Question: I have followed the <URL> mean.io, but when I browse the localhost:3000 I get a blank page and when I open the console I get a list of files pointing to the same error:
my issue is something similar <URL>, but I re-installed bower and it didn't work I'm still getting the error.
I'm trying to install this in ubuntu 14.04
this is the screen I get:

Do I need to perform some sort of modification to any script, file reference or configuration, any suggestions?
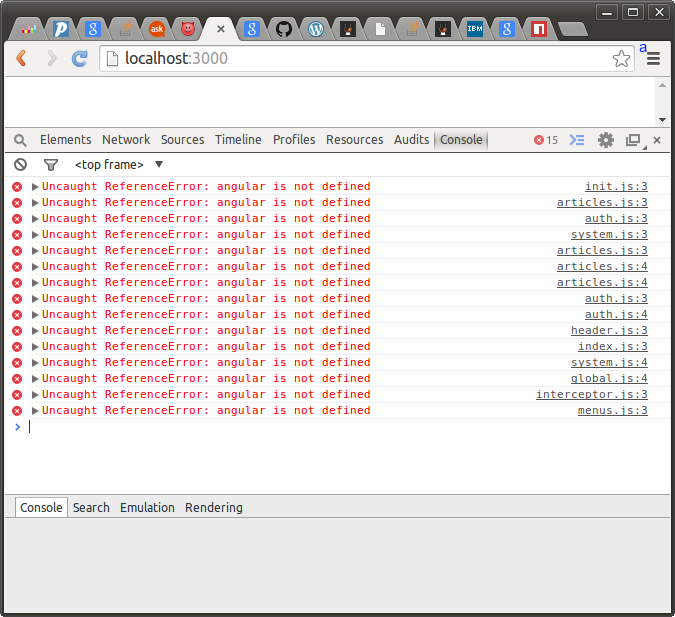
Answer: I had the same problem and I solved in this way:
You need to install or reinstall "<URL>"
Check your bower.json file, it should look something like this:
'''
{
"name": "mean",
"version": "0.3.0",
"dependencies": {
"angular": "latest",
"angular-resource": "latest",
"angular-cookies": "latest",
"angular-mocks": "latest",
"angular-route": "latest",
"bootstrap": "latest",
"angular-bootstrap": "0.10.0",
"angular-ui-router": "#master"
}
}
'''
and then run the following command:
'sudo bower install --allow-root'
This will install to "Angular" in the project